Aerial crown-view tile of a tropical tree (Barro Colorado Island, Panama), acquired 20250317:
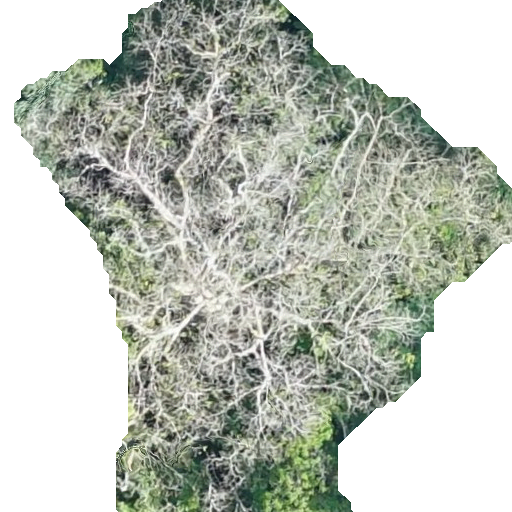
Species: Hura crepitans
GBIF accepted scientific name: Hura crepitans
Crown area: 250.558 m²